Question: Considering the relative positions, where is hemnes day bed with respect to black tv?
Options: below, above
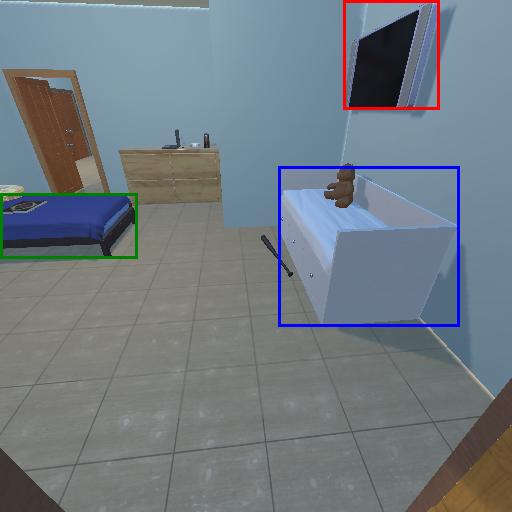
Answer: below